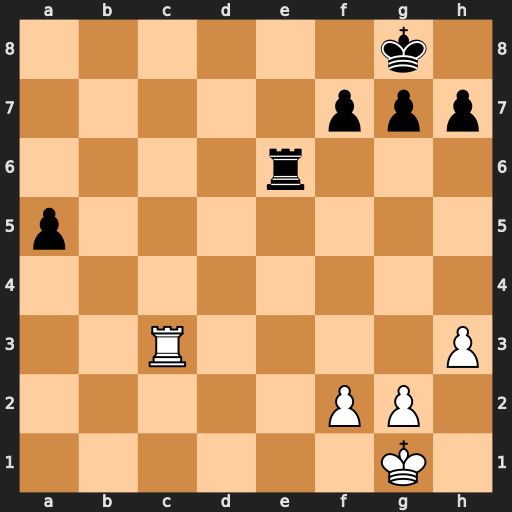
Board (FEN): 6k1/5ppp/4r3/p7/8/2R4P/5PP1/6K1
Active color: w
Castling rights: -
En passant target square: -
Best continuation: Rc8+ Re8 Rxe8#